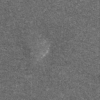
Label: dusty